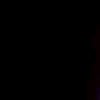
Label: space